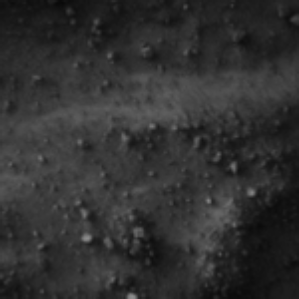
Label: frost